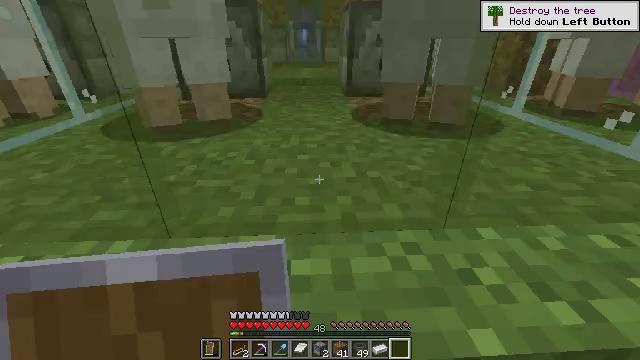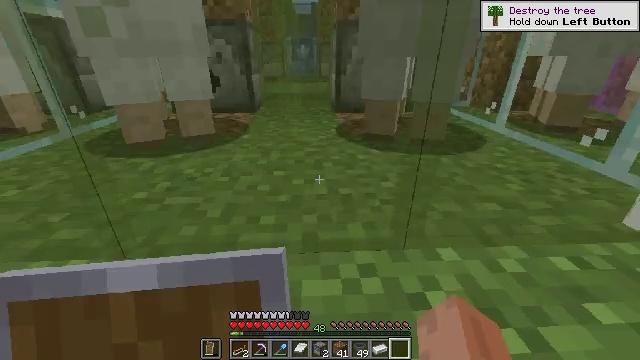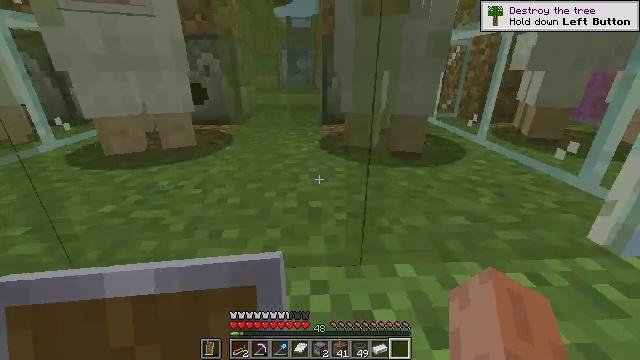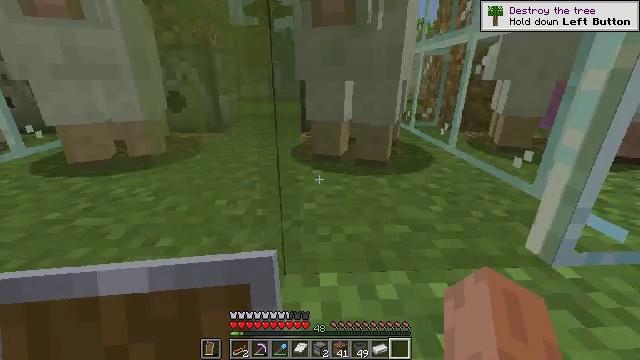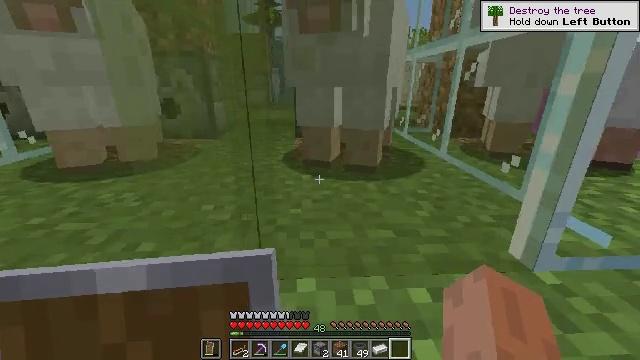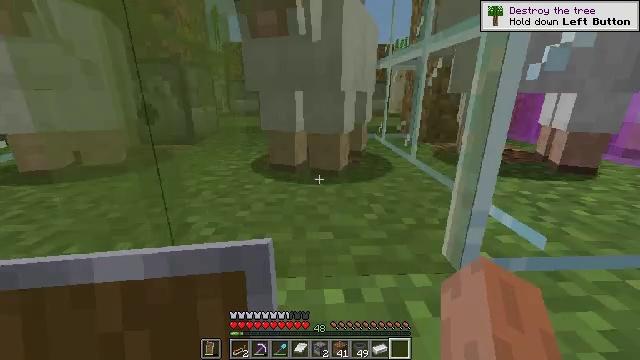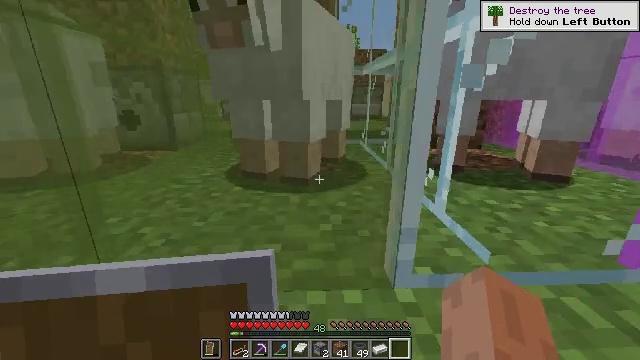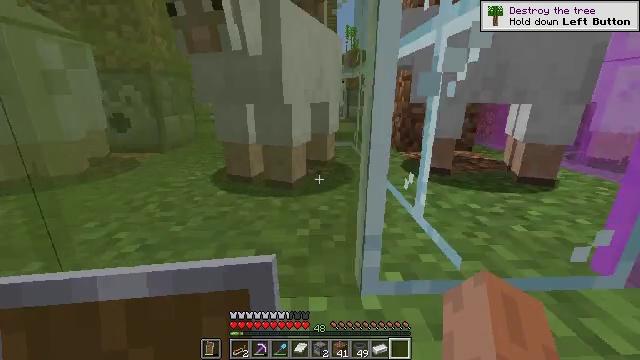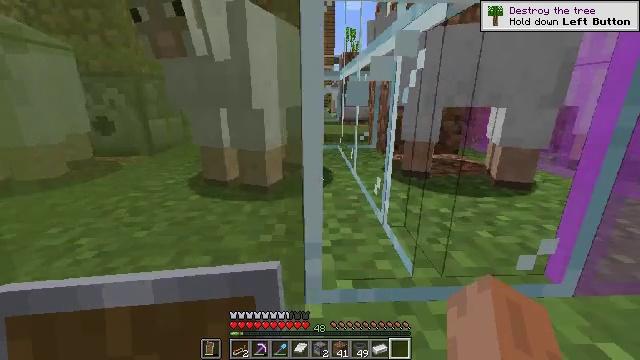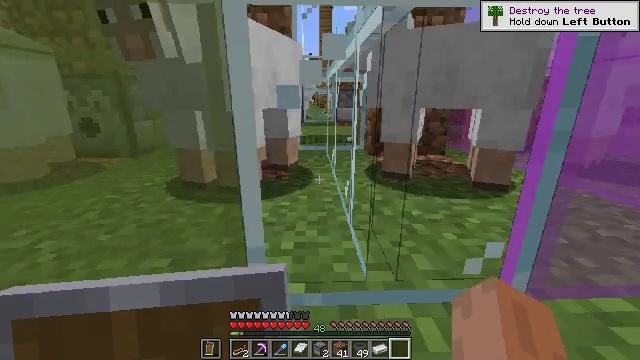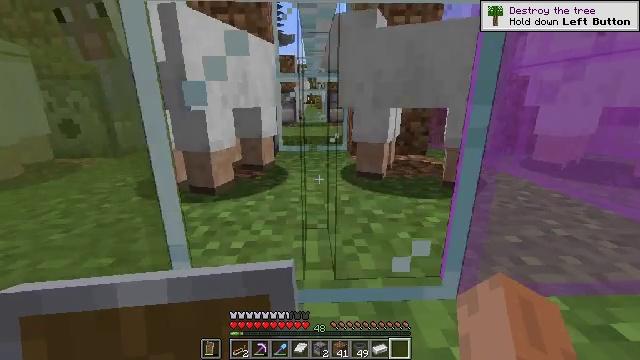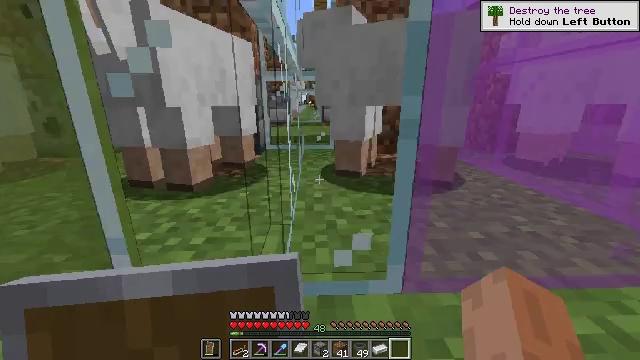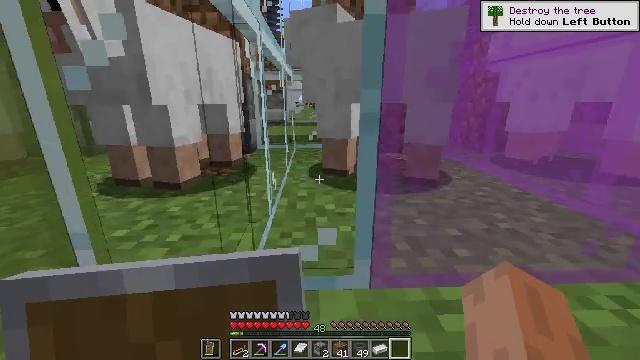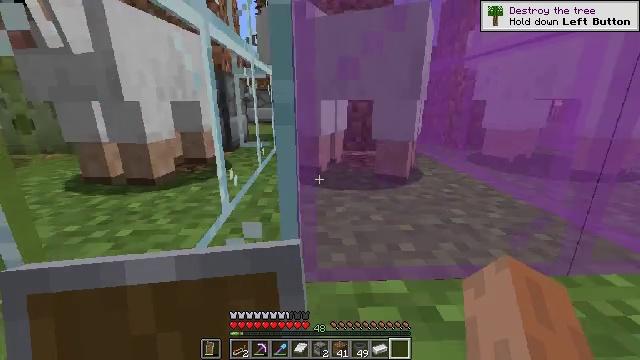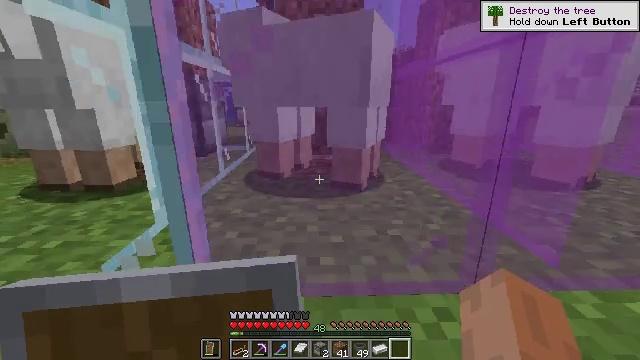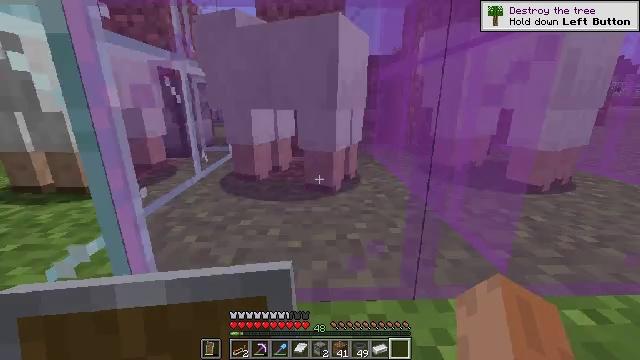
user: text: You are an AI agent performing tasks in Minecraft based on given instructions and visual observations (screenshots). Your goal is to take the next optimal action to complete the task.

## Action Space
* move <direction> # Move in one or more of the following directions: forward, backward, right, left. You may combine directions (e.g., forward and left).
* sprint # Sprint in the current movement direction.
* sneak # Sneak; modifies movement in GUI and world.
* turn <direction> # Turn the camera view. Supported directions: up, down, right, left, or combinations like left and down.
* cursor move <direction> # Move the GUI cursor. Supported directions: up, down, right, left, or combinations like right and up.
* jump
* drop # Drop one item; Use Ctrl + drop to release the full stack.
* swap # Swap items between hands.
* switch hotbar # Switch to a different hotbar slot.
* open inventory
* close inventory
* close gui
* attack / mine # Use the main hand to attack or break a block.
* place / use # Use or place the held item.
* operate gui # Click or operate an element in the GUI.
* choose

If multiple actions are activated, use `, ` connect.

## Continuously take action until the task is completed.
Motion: motion action
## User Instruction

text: Break the magenta stained glass pane.
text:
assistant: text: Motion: move right, turn up
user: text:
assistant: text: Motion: move right, turn up
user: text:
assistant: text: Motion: move right, turn up
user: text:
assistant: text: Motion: move right, turn up
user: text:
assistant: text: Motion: move right, turn up
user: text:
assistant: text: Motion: move right
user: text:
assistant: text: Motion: move right
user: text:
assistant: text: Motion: move right
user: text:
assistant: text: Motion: move right
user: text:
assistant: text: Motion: move right
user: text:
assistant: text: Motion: move right
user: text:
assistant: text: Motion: move right
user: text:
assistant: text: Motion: move right
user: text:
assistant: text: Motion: move right
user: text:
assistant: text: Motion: move right
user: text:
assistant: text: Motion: move right
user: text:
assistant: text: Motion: move right
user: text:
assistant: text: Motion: move right
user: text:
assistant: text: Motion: no_op
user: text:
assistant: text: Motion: no_op
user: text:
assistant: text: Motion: no_op
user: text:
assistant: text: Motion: no_op
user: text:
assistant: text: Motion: no_op
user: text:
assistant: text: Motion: no_op
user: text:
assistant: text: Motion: move forward
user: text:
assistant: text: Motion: move forward
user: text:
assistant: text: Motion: move forward, turn left and down
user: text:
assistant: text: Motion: turn down
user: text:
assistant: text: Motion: no_op
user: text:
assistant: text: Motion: no_op